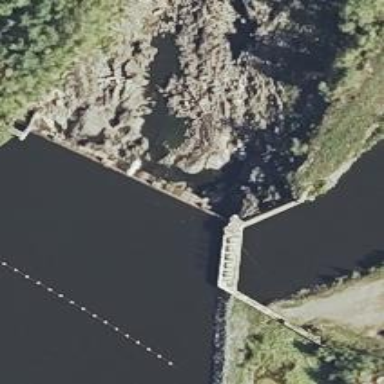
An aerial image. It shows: Dam across waterway.